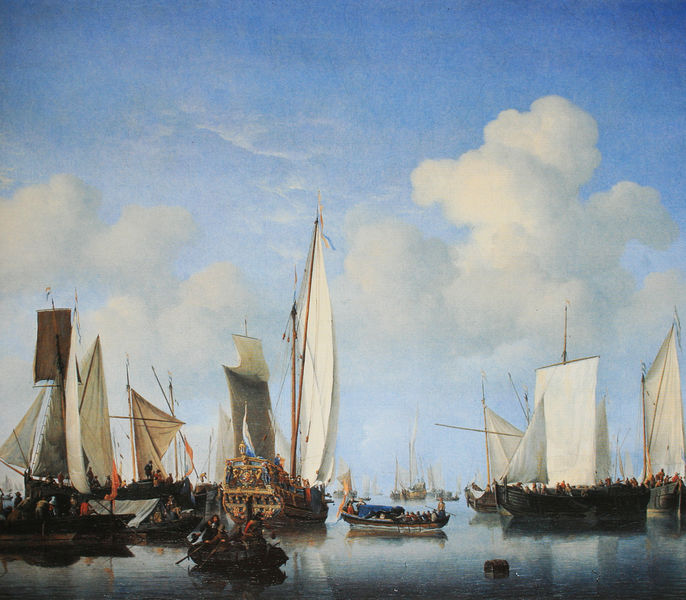
Titel: Eine Staatenjacht und zahlreiche andere Schiffe
Künstler: Willem II van de Velde
Standort: Den Haag
Institution: Königliches Gemäldekabinett Mauritshuis
Schlagwörter: blue, men, people, red, soldier, soldiers, white, black, old, painting, oil painting, reflection, brown, wooden, wood, cloud, clouds, man, sky, boat, lake, landscape, ocean, orange, sea, ship, water, reflections, spanish, battle, boats, mast, sail, sailor, sailors, seascape, flag, flags, human, chest, calm, ships, bay, genre, rowboat, blue sky, paddles, humans, sails, row, beams, sailboat, barrel, daylight, oars, marine, rudder, armada, explorers, explorer, fleet, colonizers, expolrers, hulls, amsts, lighter, calm water, sailis, white sails, glass ocean, puffy clouds, fair sky